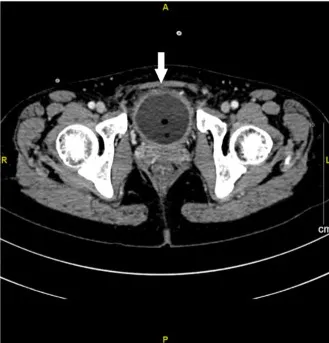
Contrast-enhanced CT imaging of bladder at week 1 after urinary tract irritation. (A, B) Extensive exudation and edema in bladder. The white arrow represents the edema of the bladder.
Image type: radiology (ct)